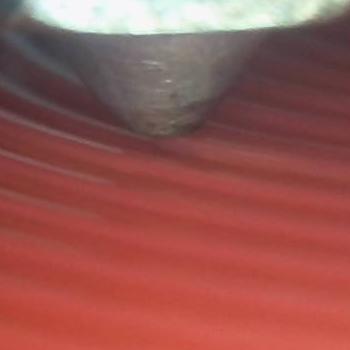
Flow rate: 112%